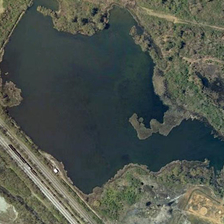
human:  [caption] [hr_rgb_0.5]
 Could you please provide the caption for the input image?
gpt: many green trees are around a dark green pond near a road .

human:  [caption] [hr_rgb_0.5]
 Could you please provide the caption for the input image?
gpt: many green trees are around a dark green pond near a road .

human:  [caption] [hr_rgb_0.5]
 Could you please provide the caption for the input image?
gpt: many green trees are around a dark green pond near a road .

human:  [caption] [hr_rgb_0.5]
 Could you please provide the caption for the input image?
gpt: many green trees are around a dark green pond near a road .

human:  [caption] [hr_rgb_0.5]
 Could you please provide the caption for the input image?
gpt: many green trees are around a dark green pond near a road .